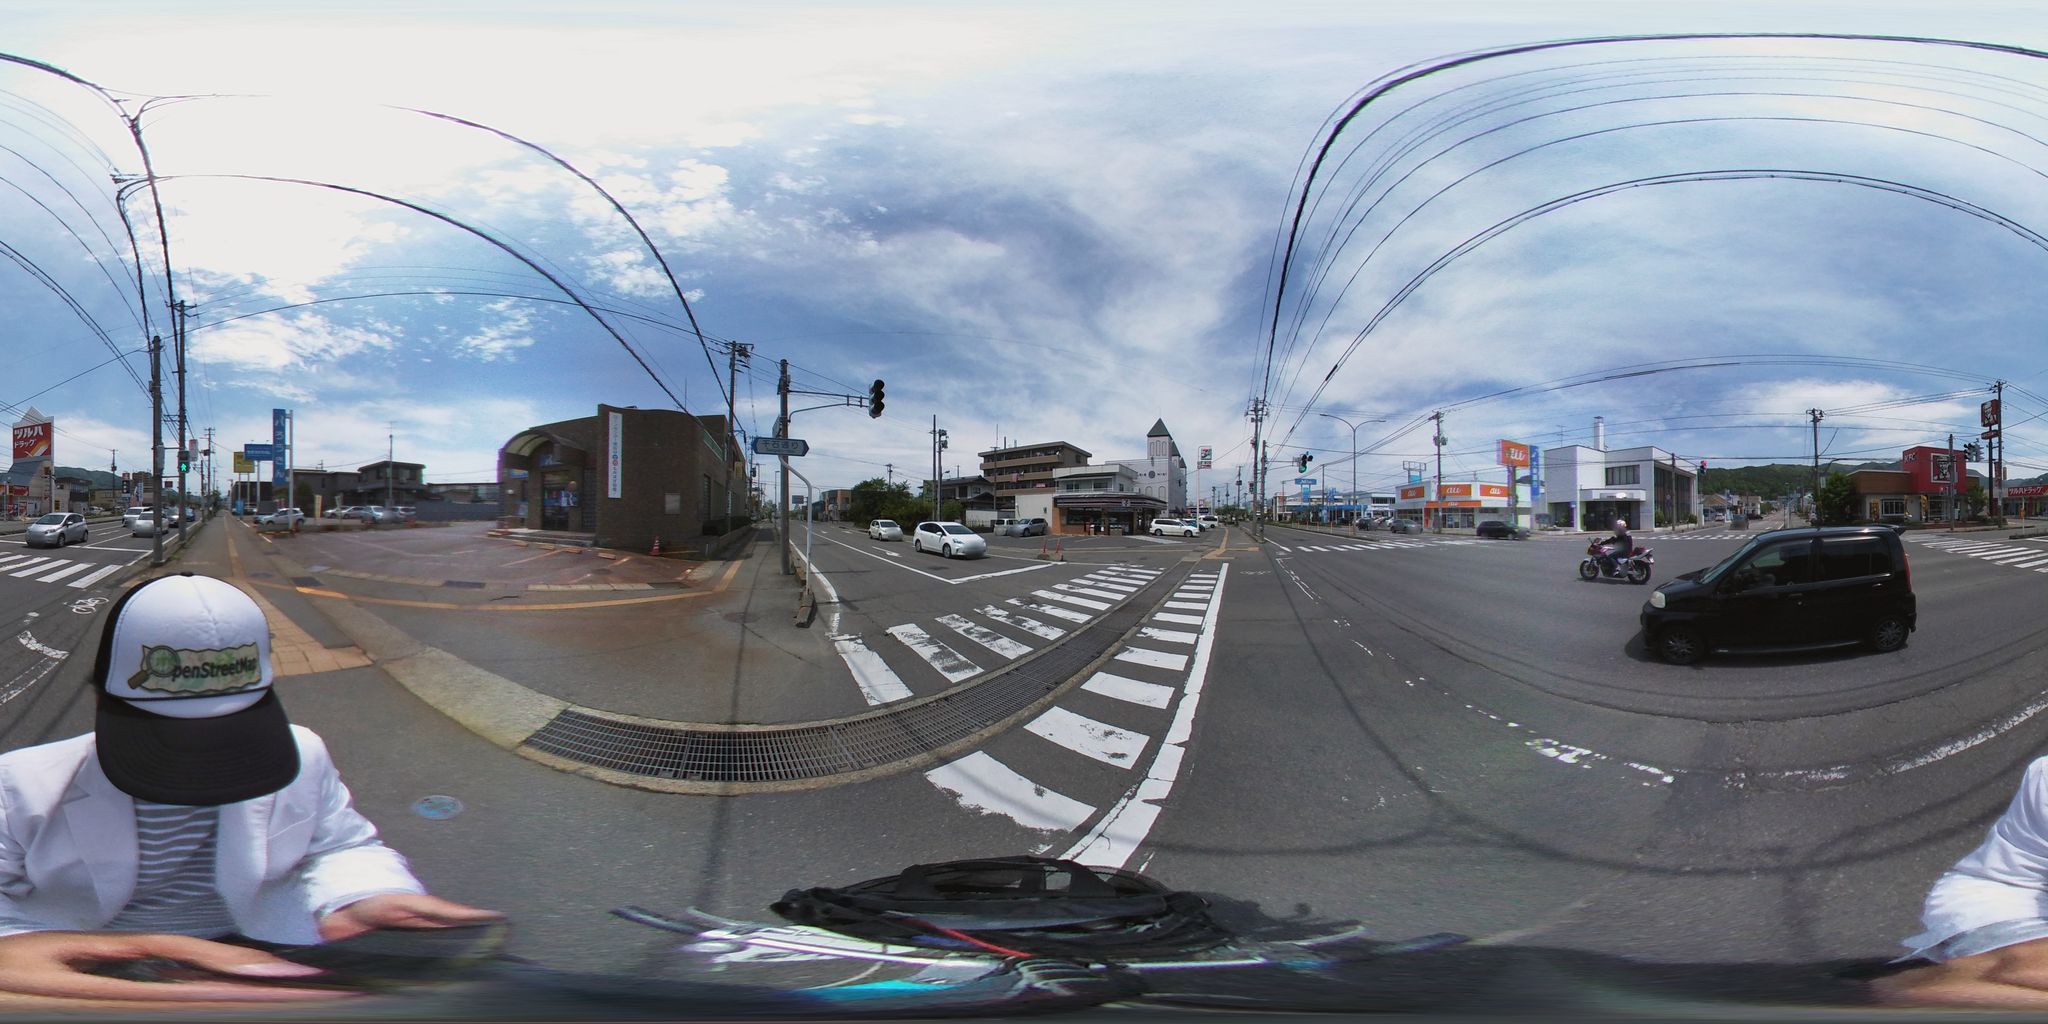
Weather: clear
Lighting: day
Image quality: good
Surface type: cycling surface
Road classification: footway
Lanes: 2.0
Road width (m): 3.8
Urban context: urban centre
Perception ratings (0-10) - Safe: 1.16, Lively: 1.55, Beautiful: 2, Boring: 3.78, Depressing: 0.98, Wealthy: 2.35